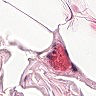
Metastatic tissue present: no